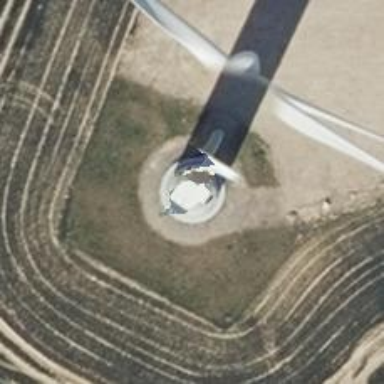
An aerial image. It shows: Wind generator of the horizontal axis type made by Vestas.